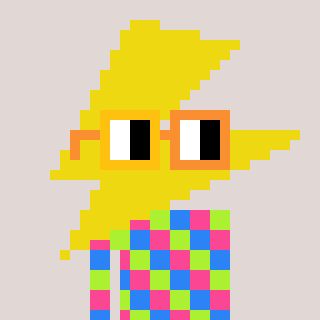
a pixel art character with square yellow and orange glasses, a lightning bolt-shaped head and a grayscale-colored body on a warm background